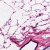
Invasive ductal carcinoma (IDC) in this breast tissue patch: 0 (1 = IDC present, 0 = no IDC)